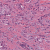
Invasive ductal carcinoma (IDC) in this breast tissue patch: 1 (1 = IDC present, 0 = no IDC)